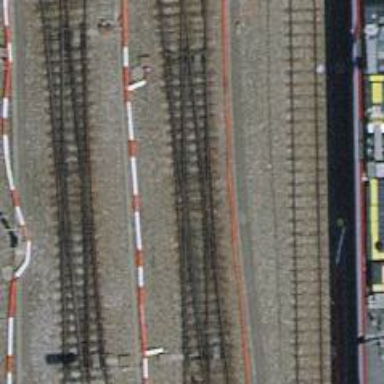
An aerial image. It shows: Single-track electrified railway service yard with contact line for trains.